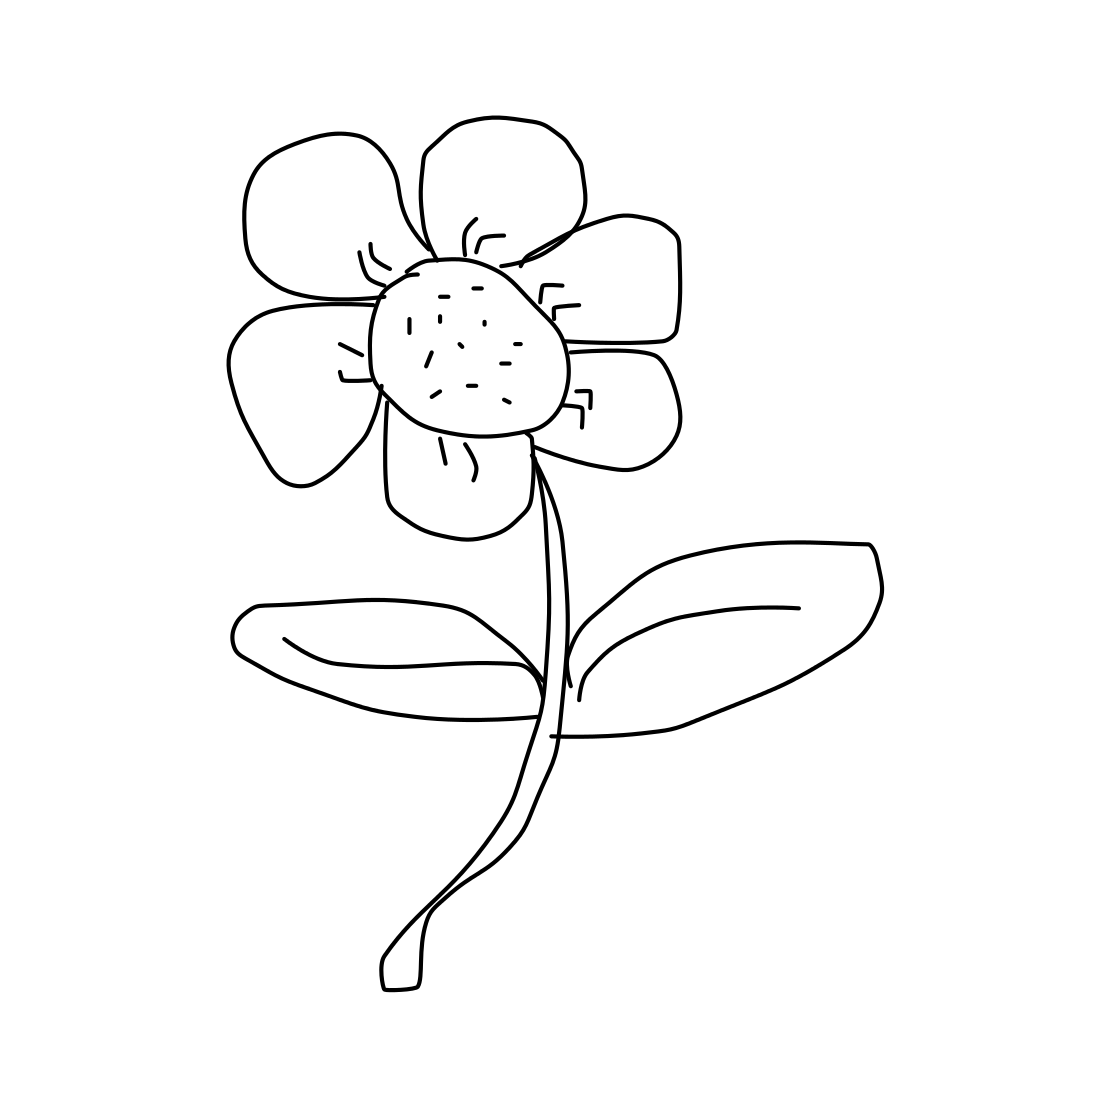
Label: flower with stem